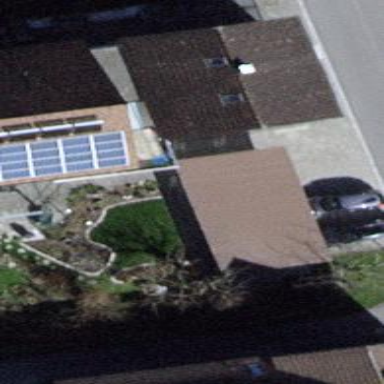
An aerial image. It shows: Garage.